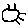
Label: sun